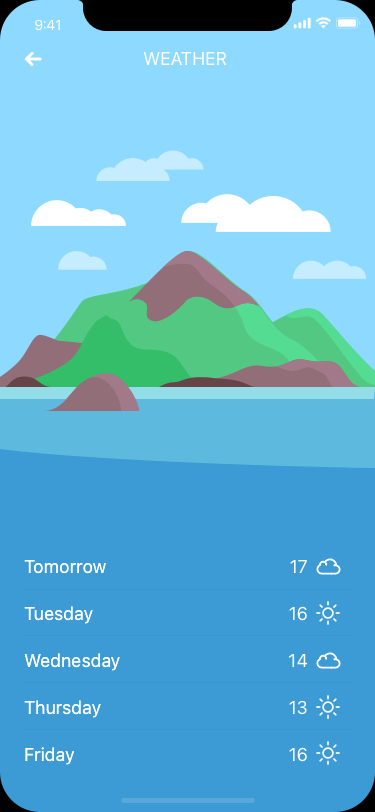
Text in this UI design:
weather
Tuesday
16
Tuesday
Thursday
13
Thursday
Friday
16
Friday
Wednesday
14
Wednesday
Tomorrow
17
Tomorrow